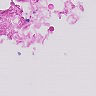
Metastatic tissue present: no